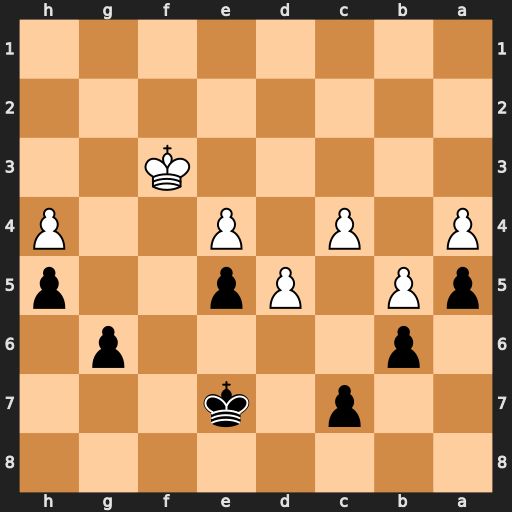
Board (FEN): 8/2p1k3/1p4p1/pP1Pp2p/P1P1P2P/5K2/8/8
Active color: b
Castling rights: -
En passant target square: -
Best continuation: Kd6 Ke3 Kc5 Kd3 Kb4 c5 Kxc5